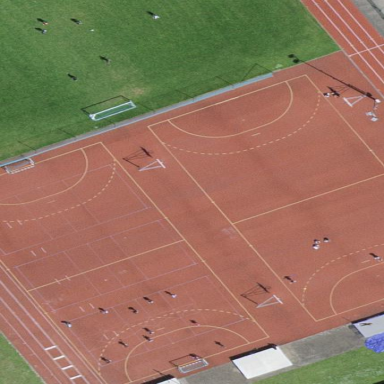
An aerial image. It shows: Multi-sport pitch with tartan surface for leisure activities.